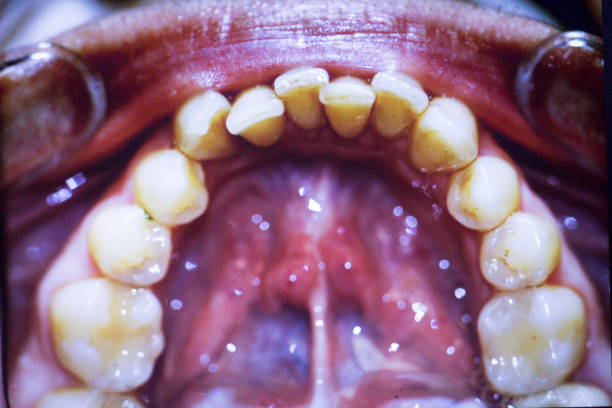
Condition: Gingivitis